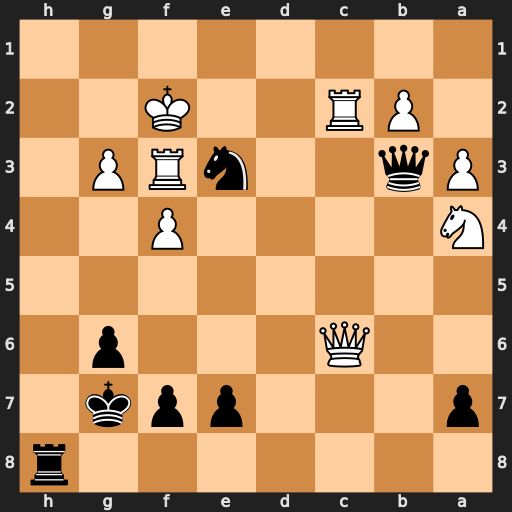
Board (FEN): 7r/p3ppk1/2Q3p1/8/N4P2/Pq2nRP1/1PR2K2/8
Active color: b
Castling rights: -
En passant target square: -
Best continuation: Rh2+ Kg1 Rxc2 Qxc2 Qxc2